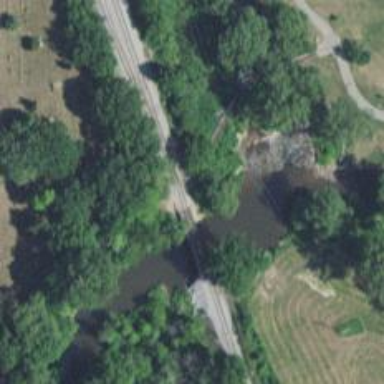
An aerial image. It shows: Path leading to bridge.